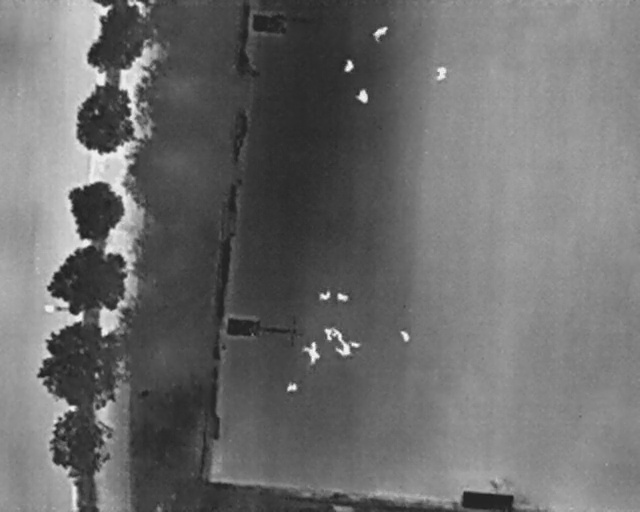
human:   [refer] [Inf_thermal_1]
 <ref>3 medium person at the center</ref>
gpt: <box>[[49, 56, 51, 58, 2], [50, 63, 52, 66, 2], [54, 65, 56, 68, 2]]</box>

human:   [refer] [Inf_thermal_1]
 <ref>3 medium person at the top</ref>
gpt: <box>[[67, 12, 70, 15, 12], [57, 5, 60, 7, 47], [55, 17, 57, 20, 173]]</box>

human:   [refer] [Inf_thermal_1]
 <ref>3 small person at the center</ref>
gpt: <box>[[52, 56, 54, 59, 16], [62, 64, 64, 66, 155], [51, 64, 53, 65, 158]]</box>

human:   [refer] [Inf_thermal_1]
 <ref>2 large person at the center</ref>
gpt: <box>[[51, 66, 55, 69, 2], [46, 67, 50, 70, 161]]</box>